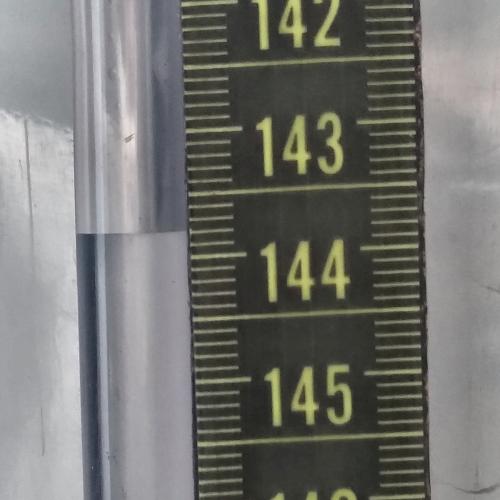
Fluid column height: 143.8 cm